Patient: sex M, age 49
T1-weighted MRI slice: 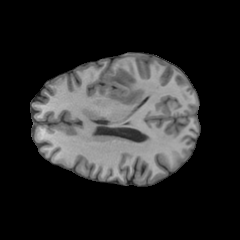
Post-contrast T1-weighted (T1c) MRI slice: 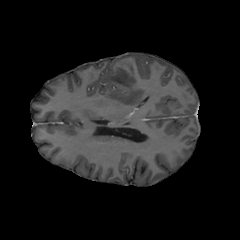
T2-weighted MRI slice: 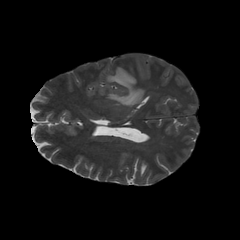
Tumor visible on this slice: yes
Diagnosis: Glioblastoma, IDH-wildtype
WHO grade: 4